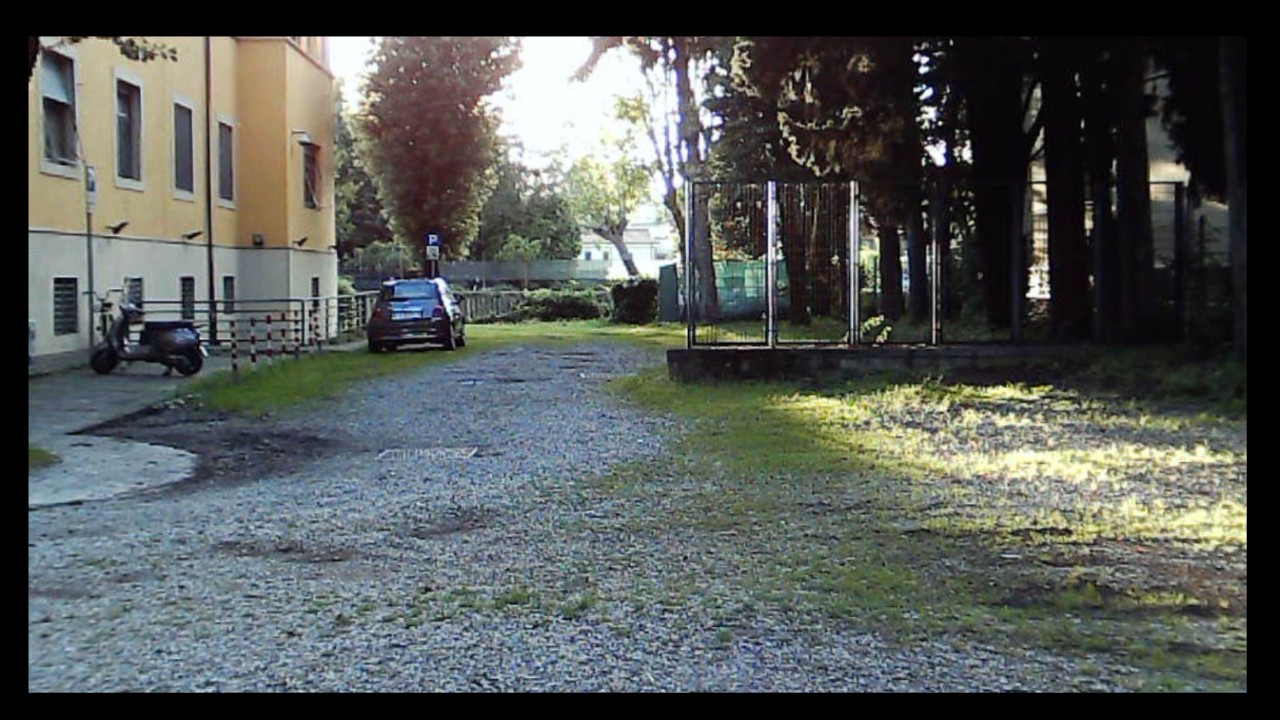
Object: Betafpv air75